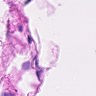
Metastatic tissue present: no